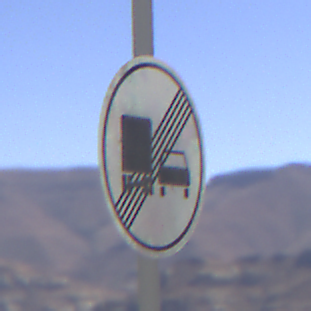
Verkehrszeichen: EndeUeberholverbotKraftfahrzeuge
Umgebung: Outdoor, Nature
Tageszeit: Midday
Wetter: Clear
Licht: Natural
Jahreszeit: NotSpecified
Kontrast: HighContrast